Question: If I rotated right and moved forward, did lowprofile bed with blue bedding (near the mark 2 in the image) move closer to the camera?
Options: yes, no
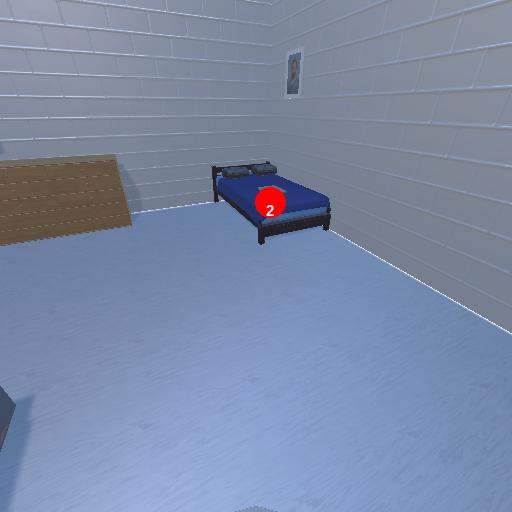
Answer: yes